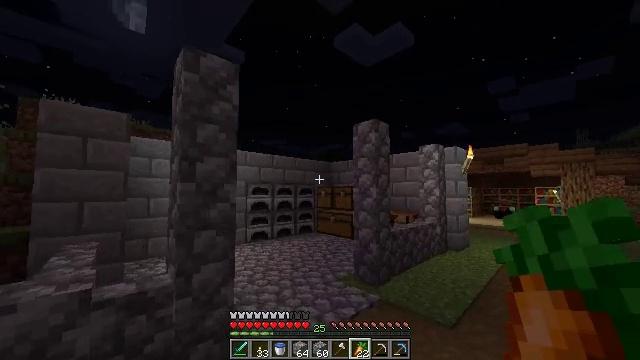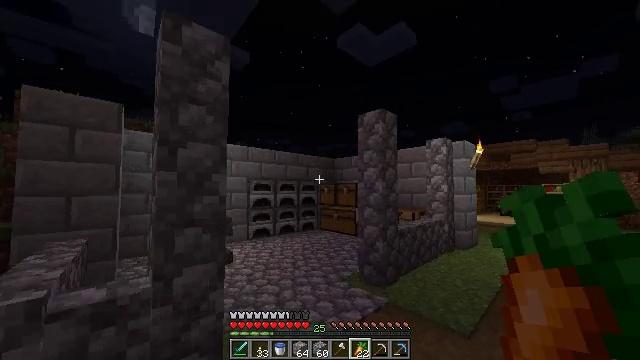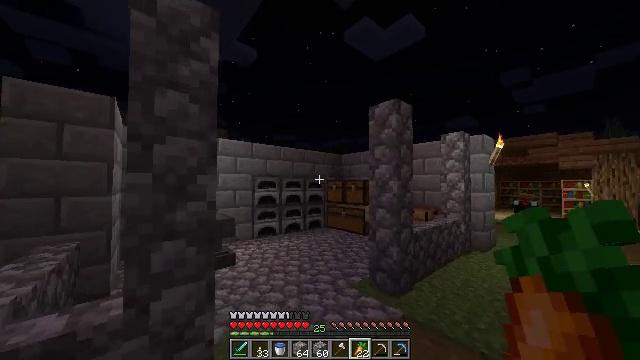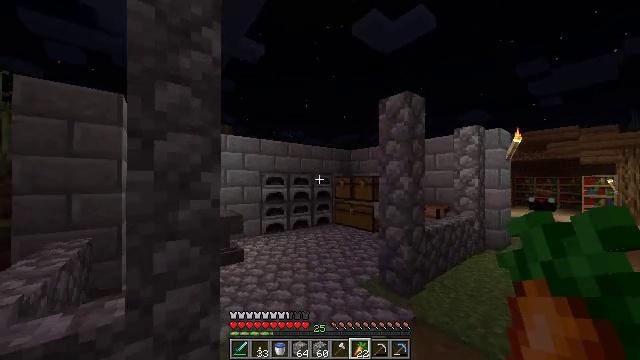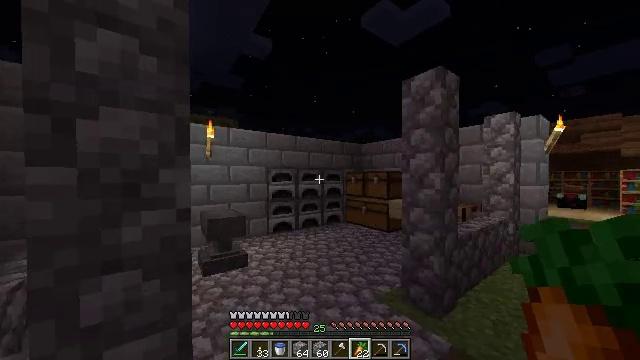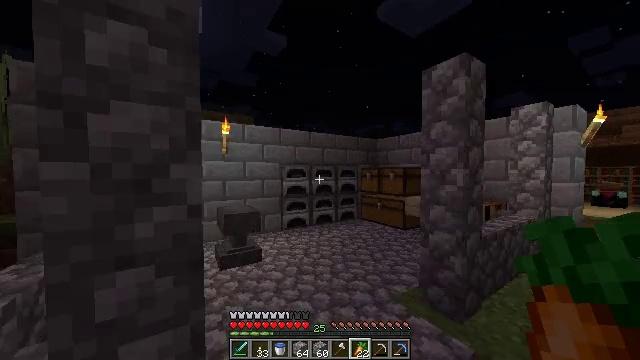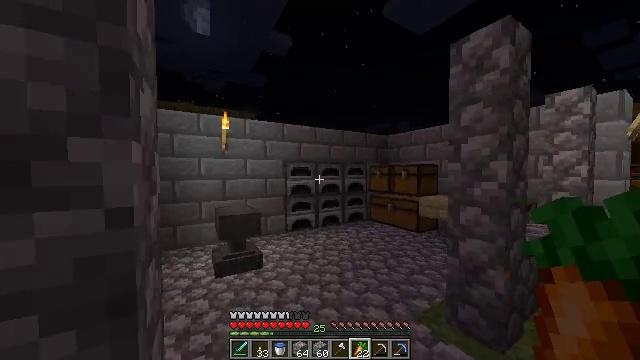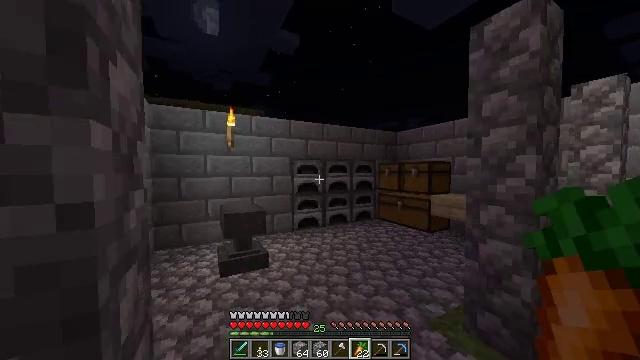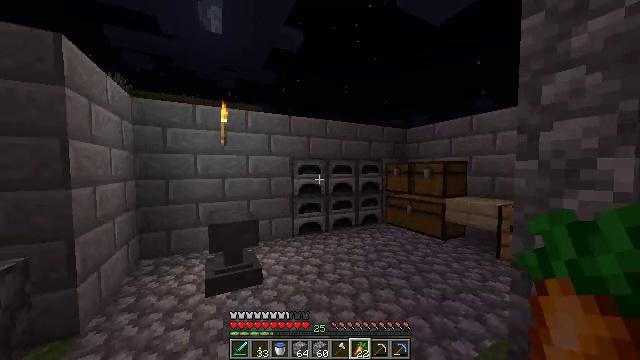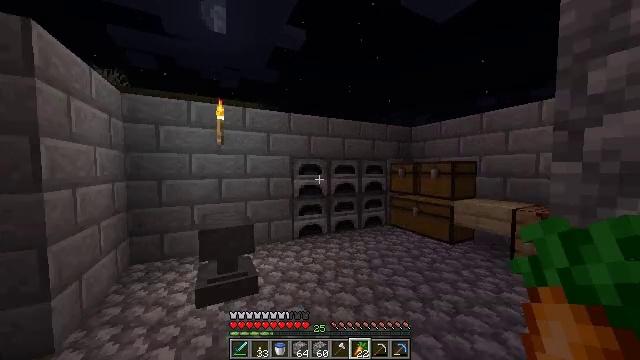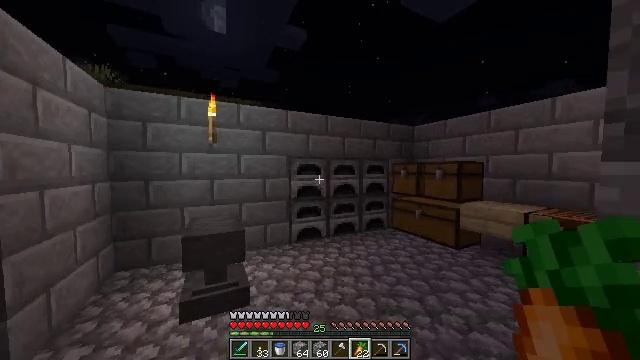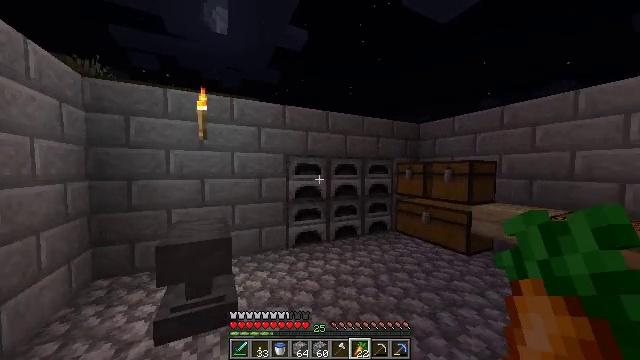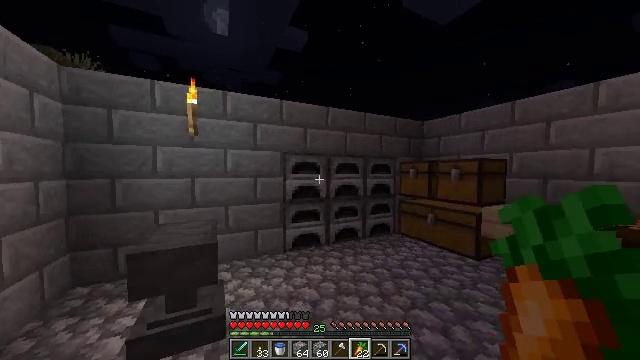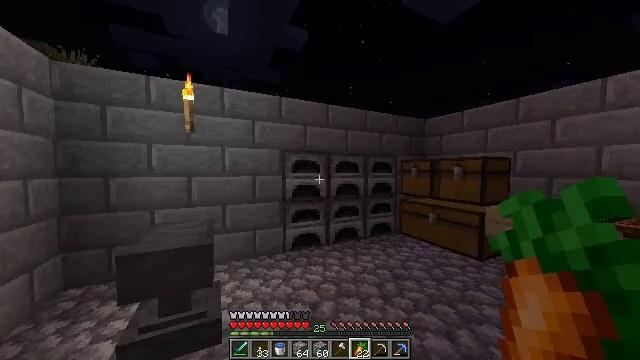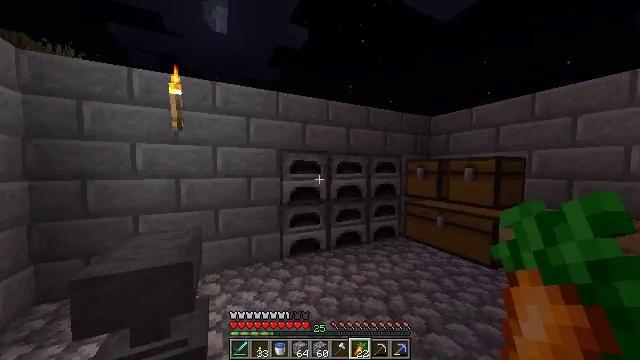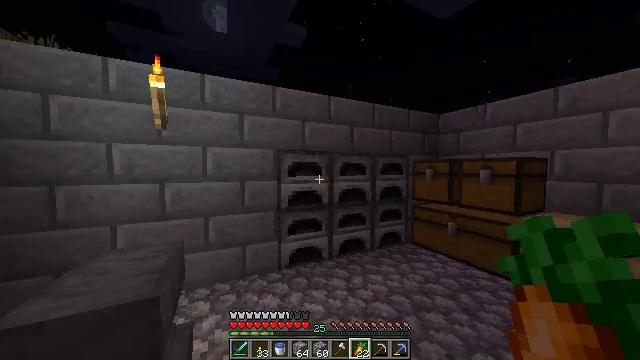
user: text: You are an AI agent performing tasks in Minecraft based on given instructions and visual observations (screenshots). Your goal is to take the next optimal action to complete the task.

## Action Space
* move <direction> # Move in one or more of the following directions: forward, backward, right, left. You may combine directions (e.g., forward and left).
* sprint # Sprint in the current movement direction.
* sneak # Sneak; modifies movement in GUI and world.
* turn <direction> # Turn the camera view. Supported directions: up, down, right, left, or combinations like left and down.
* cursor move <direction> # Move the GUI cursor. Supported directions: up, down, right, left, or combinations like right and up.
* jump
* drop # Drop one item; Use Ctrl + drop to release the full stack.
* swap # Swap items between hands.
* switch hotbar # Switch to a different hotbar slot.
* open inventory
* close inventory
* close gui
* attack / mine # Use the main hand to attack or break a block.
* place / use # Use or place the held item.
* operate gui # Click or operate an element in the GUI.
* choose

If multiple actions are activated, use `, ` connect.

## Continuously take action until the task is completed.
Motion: motion action
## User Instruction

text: Craft lapis lazuli.
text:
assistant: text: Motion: move forward
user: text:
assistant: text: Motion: move forward, turn left
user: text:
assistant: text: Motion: move forward, turn left and down
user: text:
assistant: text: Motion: move forward, turn left and down
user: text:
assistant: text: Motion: move forward, turn left and down
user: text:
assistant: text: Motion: move forward, turn left
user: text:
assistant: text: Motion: move forward, turn left
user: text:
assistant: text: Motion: move forward, turn left
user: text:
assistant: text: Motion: move forward
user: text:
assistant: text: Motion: move forward
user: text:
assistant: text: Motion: move forward
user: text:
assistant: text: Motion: move forward
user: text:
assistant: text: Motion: move forward
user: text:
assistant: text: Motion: move forward
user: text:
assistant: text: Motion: move forward
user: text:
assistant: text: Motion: move forward, use / place
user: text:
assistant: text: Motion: move forward, use / place
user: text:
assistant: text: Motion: move forward, use / place
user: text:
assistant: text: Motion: use / place
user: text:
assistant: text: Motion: no_op
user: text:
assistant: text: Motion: open gui
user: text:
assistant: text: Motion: no_op
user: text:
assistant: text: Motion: no_op
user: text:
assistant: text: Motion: no_op
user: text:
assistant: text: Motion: no_op
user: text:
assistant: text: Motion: no_op
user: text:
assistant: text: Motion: no_op
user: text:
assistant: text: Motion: no_op
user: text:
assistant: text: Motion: no_op
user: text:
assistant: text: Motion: no_op